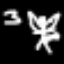
Label: angel